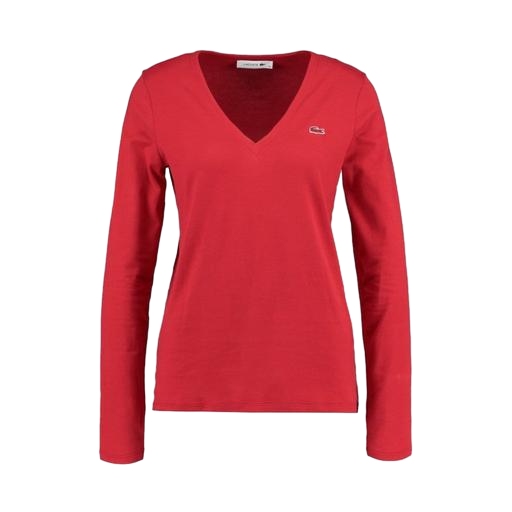
long sleeved fitted red shirt, red long-sleeve t-shirt, longsleeve t-shirt, white background